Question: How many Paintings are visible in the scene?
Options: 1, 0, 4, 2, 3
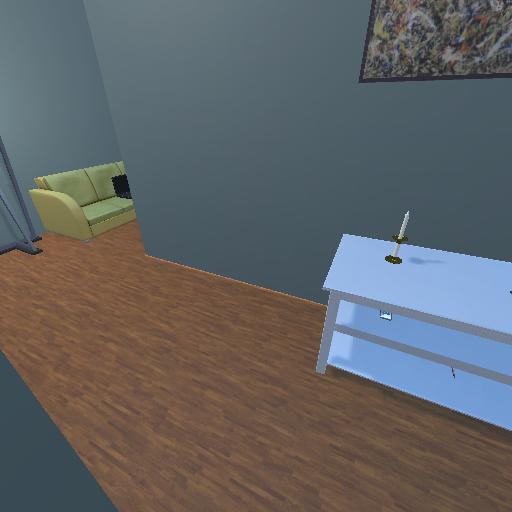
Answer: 1